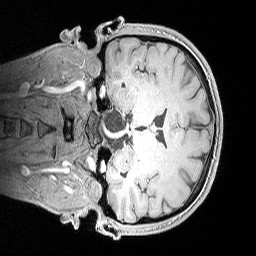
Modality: MP2RAGE
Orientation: coronal
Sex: male
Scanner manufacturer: siemens
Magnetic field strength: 3 T
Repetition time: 5 s
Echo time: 0.00292 s